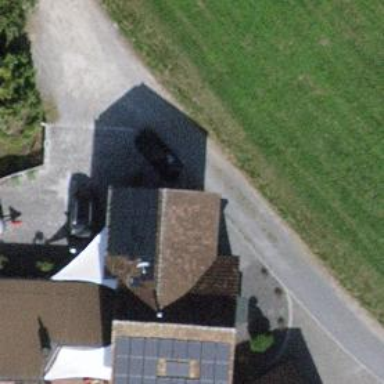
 consisting of solar photovoltaic panels."